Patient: sex M, age 36
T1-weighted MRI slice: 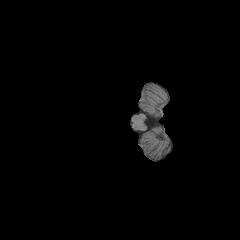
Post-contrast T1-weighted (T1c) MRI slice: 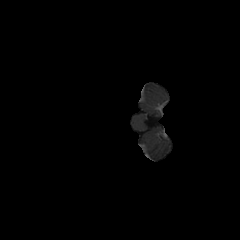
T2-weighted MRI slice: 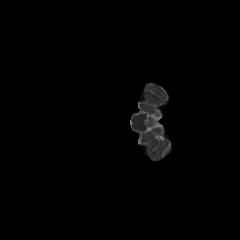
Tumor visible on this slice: no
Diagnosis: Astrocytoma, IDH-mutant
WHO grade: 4